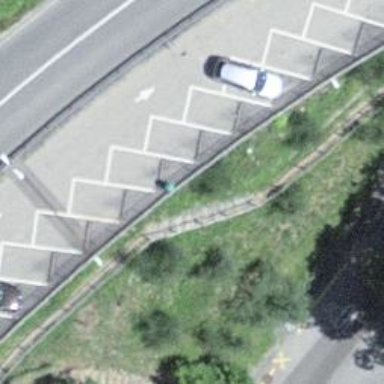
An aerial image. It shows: Set of steps on the road.